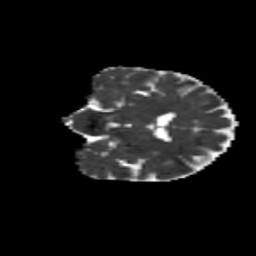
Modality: MD
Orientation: coronal
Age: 52
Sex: female
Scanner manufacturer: siemens
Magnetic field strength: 3 T
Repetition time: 8.6 s
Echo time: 0.095 s